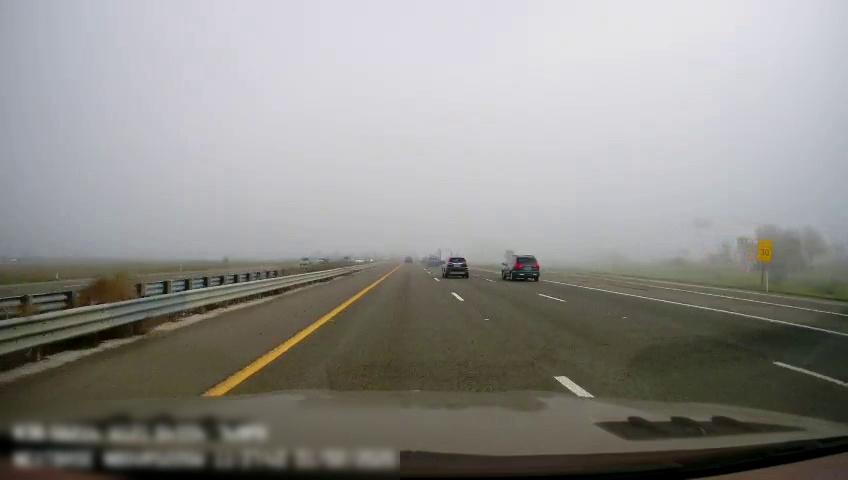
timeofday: Day
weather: Cloudy
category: Drivable Space
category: Drivable Space
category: Vehicles | Truck
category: Vehicles | Car
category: Vehicles | Other LV
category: Vehicles | Truck
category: Vehicles | Van
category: Vehicles | SUV
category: Lanes | Current Lane
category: Lanes | Current Lane
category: Lanes | Alternate Lane
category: Lanes | Alternate Lane
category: Lanes | Alternate Lane
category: Lanes | Alternate Lane
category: Lanes | Opposite Lane
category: Lanes | Opposite Lane
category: Traffic | Signs